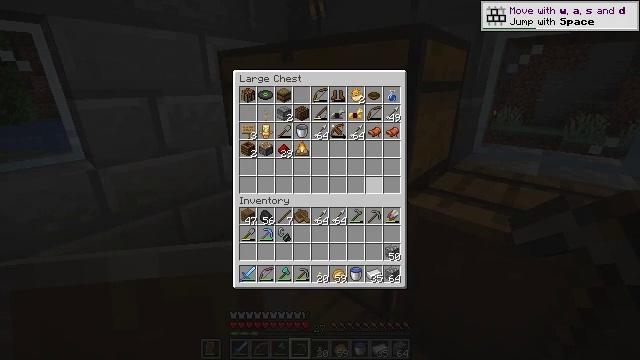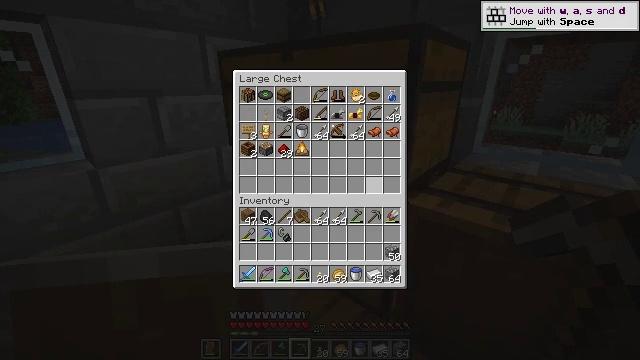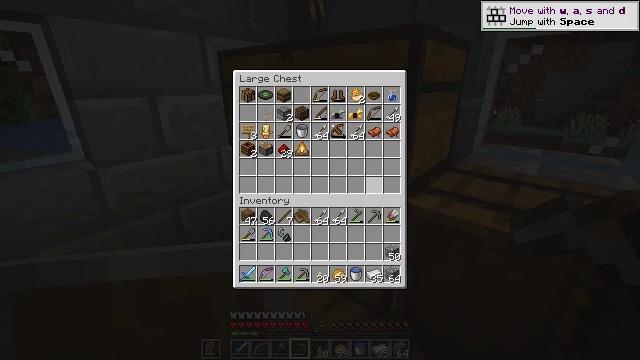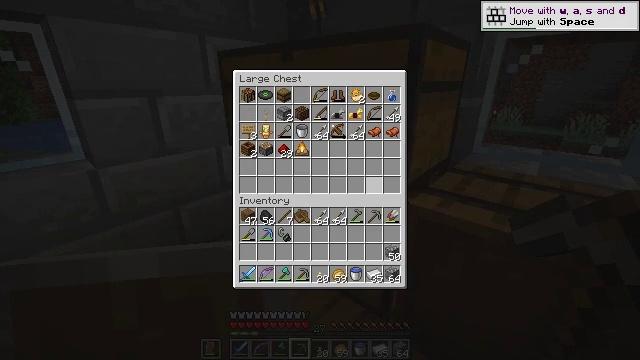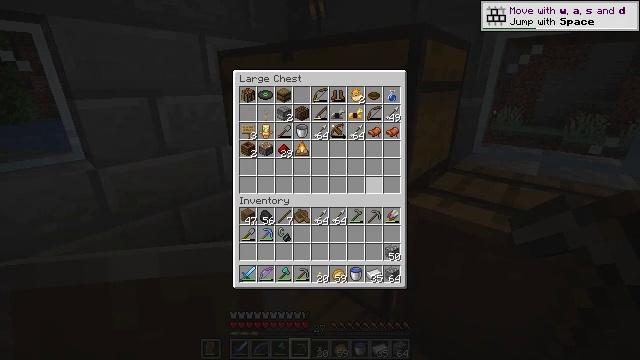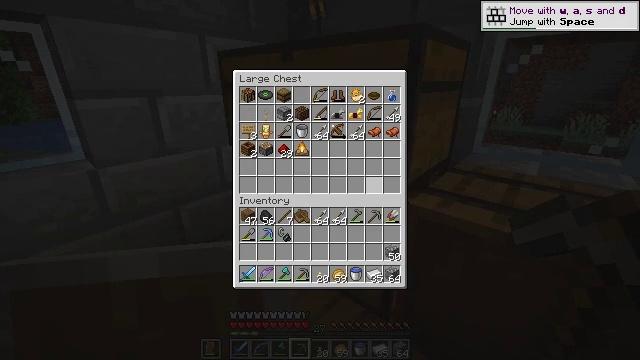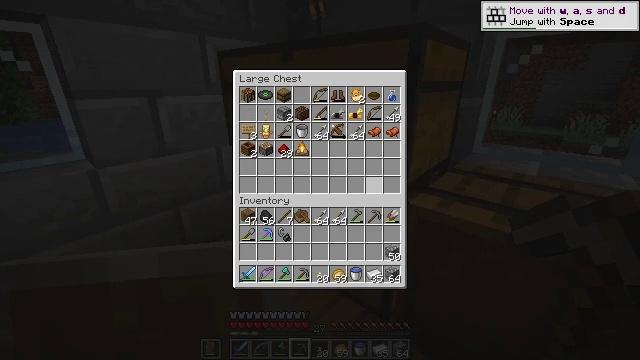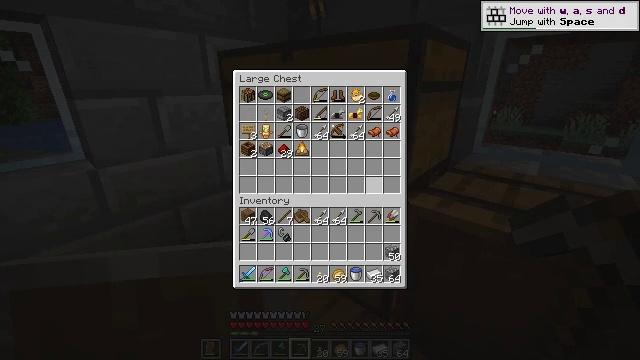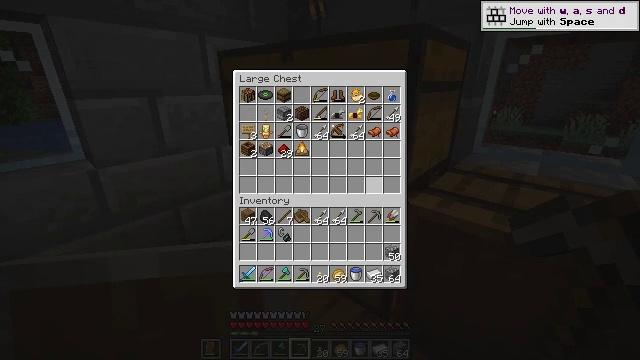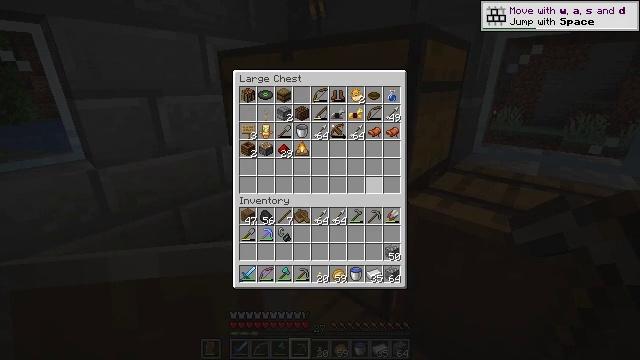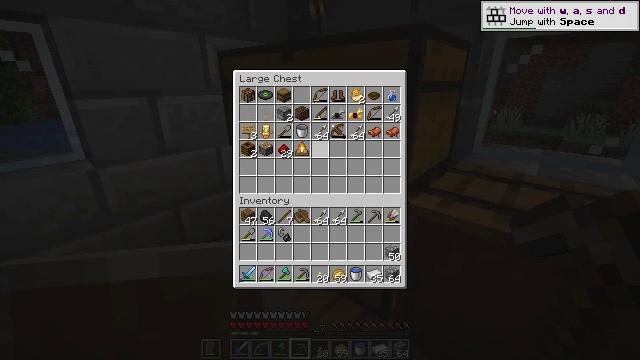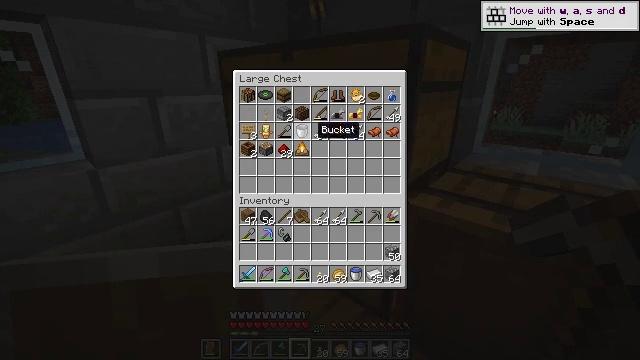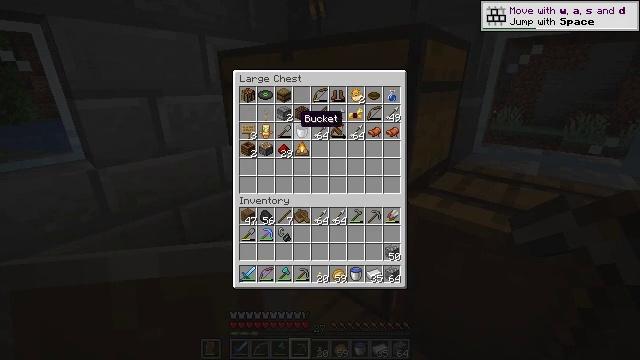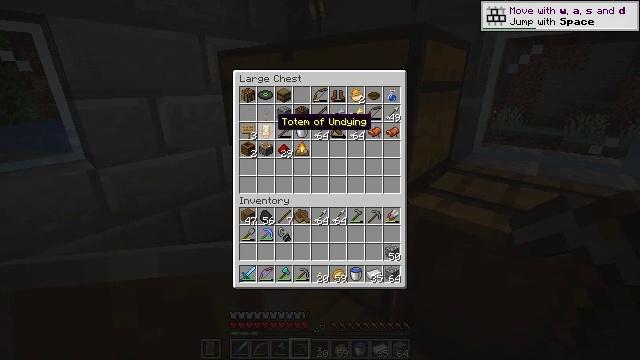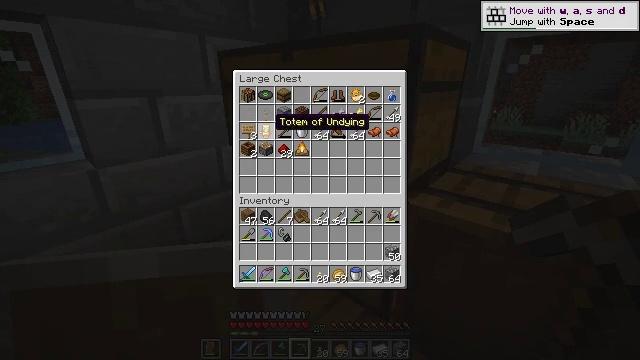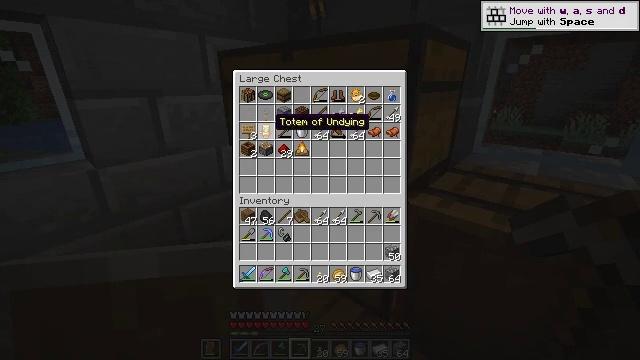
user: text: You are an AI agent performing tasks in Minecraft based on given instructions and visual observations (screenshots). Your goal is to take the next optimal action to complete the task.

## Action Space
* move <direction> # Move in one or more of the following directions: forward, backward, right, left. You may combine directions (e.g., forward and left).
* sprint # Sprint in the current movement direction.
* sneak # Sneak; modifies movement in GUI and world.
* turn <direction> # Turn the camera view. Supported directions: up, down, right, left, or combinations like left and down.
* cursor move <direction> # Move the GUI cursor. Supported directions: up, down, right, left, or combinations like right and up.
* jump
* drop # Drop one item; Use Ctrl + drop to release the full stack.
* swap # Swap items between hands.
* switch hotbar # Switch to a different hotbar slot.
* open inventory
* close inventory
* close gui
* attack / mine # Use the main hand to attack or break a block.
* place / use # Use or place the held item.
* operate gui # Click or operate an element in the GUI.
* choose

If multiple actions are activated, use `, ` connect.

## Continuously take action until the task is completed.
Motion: motion action
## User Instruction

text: Craft a pair of golden boots.
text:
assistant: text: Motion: no_op
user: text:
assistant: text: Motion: no_op
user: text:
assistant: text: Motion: no_op
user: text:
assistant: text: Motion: no_op
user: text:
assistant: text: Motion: no_op
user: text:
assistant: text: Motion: no_op
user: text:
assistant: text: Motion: no_op
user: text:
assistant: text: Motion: no_op
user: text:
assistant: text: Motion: no_op
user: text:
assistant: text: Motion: cursor move left and up
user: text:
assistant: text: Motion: cursor move left and up
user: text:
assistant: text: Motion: cursor move left and up
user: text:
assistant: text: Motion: cursor move left
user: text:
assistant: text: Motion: sneak
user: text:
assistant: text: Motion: sneak
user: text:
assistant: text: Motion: sneak, operate gui
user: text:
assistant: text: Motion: sneak, operate gui
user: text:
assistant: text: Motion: sneak
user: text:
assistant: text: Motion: cursor move right and down
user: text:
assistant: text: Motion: cursor move right and down
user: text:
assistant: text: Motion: cursor move right
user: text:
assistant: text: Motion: cursor move right
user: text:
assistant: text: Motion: no_op
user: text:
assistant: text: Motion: no_op
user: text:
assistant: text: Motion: operate gui
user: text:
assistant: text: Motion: cursor move left
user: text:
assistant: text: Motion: cursor move left and up
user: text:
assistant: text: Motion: cursor move left
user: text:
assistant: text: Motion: cursor move left
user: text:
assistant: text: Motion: cursor move left